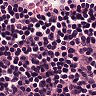
Metastatic tissue present: no